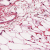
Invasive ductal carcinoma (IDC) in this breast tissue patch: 0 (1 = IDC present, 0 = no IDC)